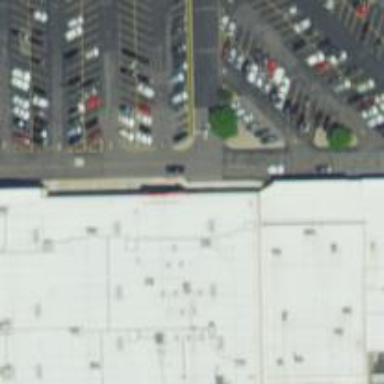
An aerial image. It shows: Supermarket.